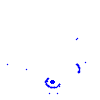
Particle: electron